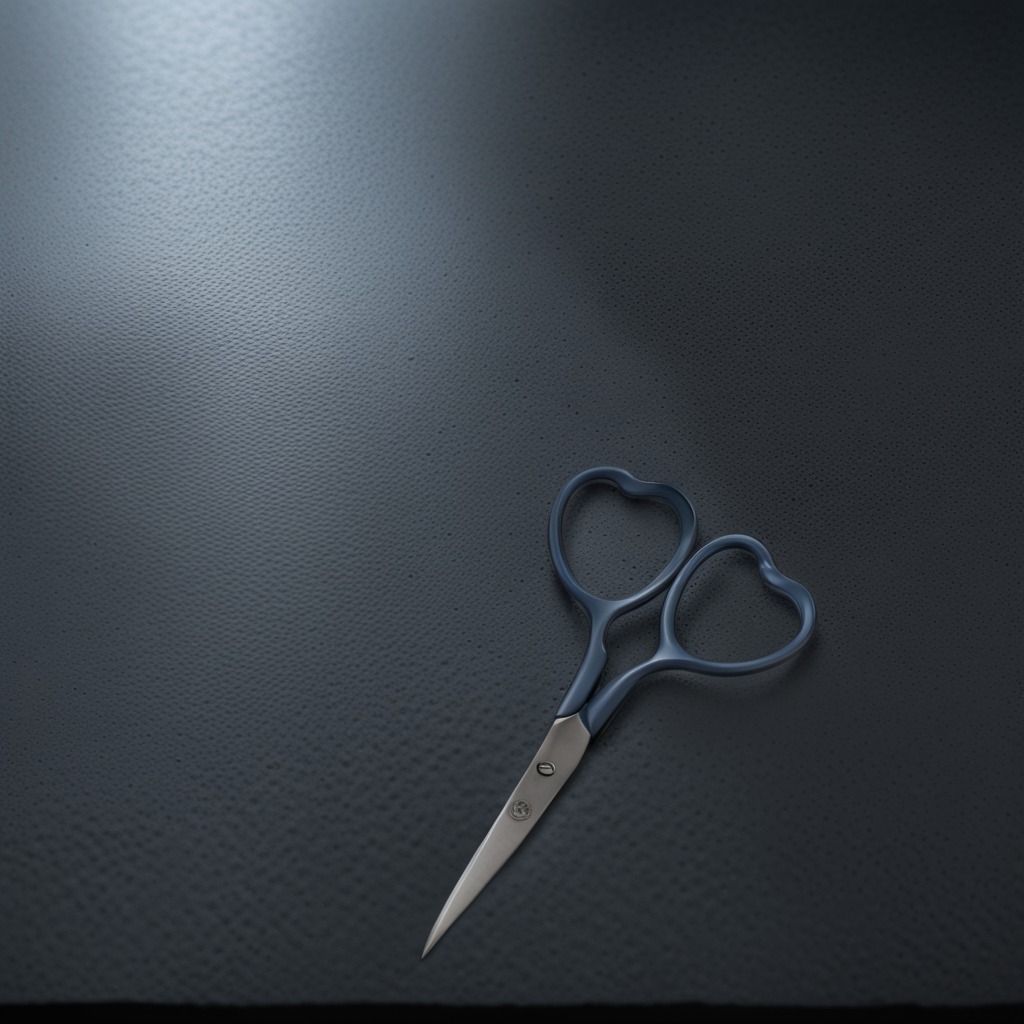
A scissor is lying on a clean granite table inside a workshop at night dim ambient light soft shadows worn but